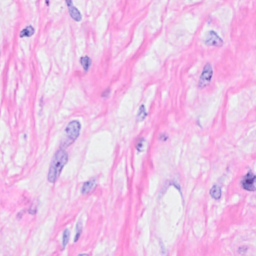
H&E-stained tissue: Breast